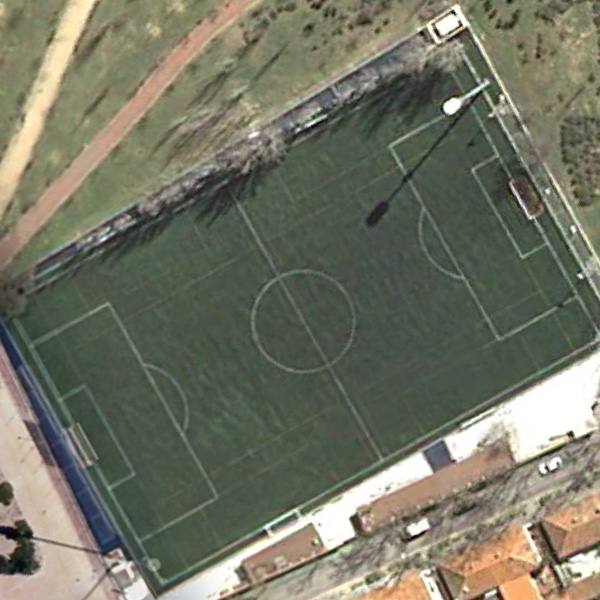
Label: Playground